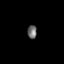
Tissue: prostate
Cell type: Endothelial cells
Senescence score: 0.7344
Nuclear area (px): 122
Mean DAPI intensity: 109.762